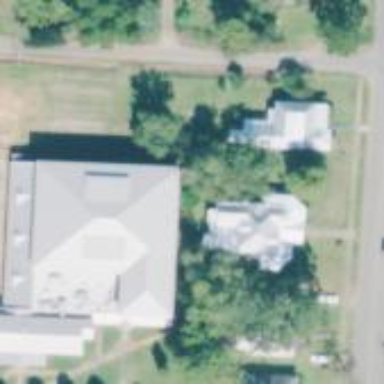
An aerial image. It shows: College building.